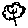
Label: flower